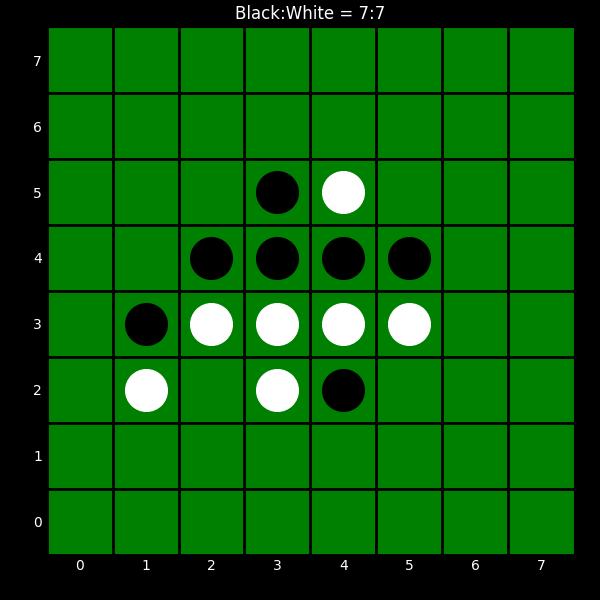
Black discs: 7
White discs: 7